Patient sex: F
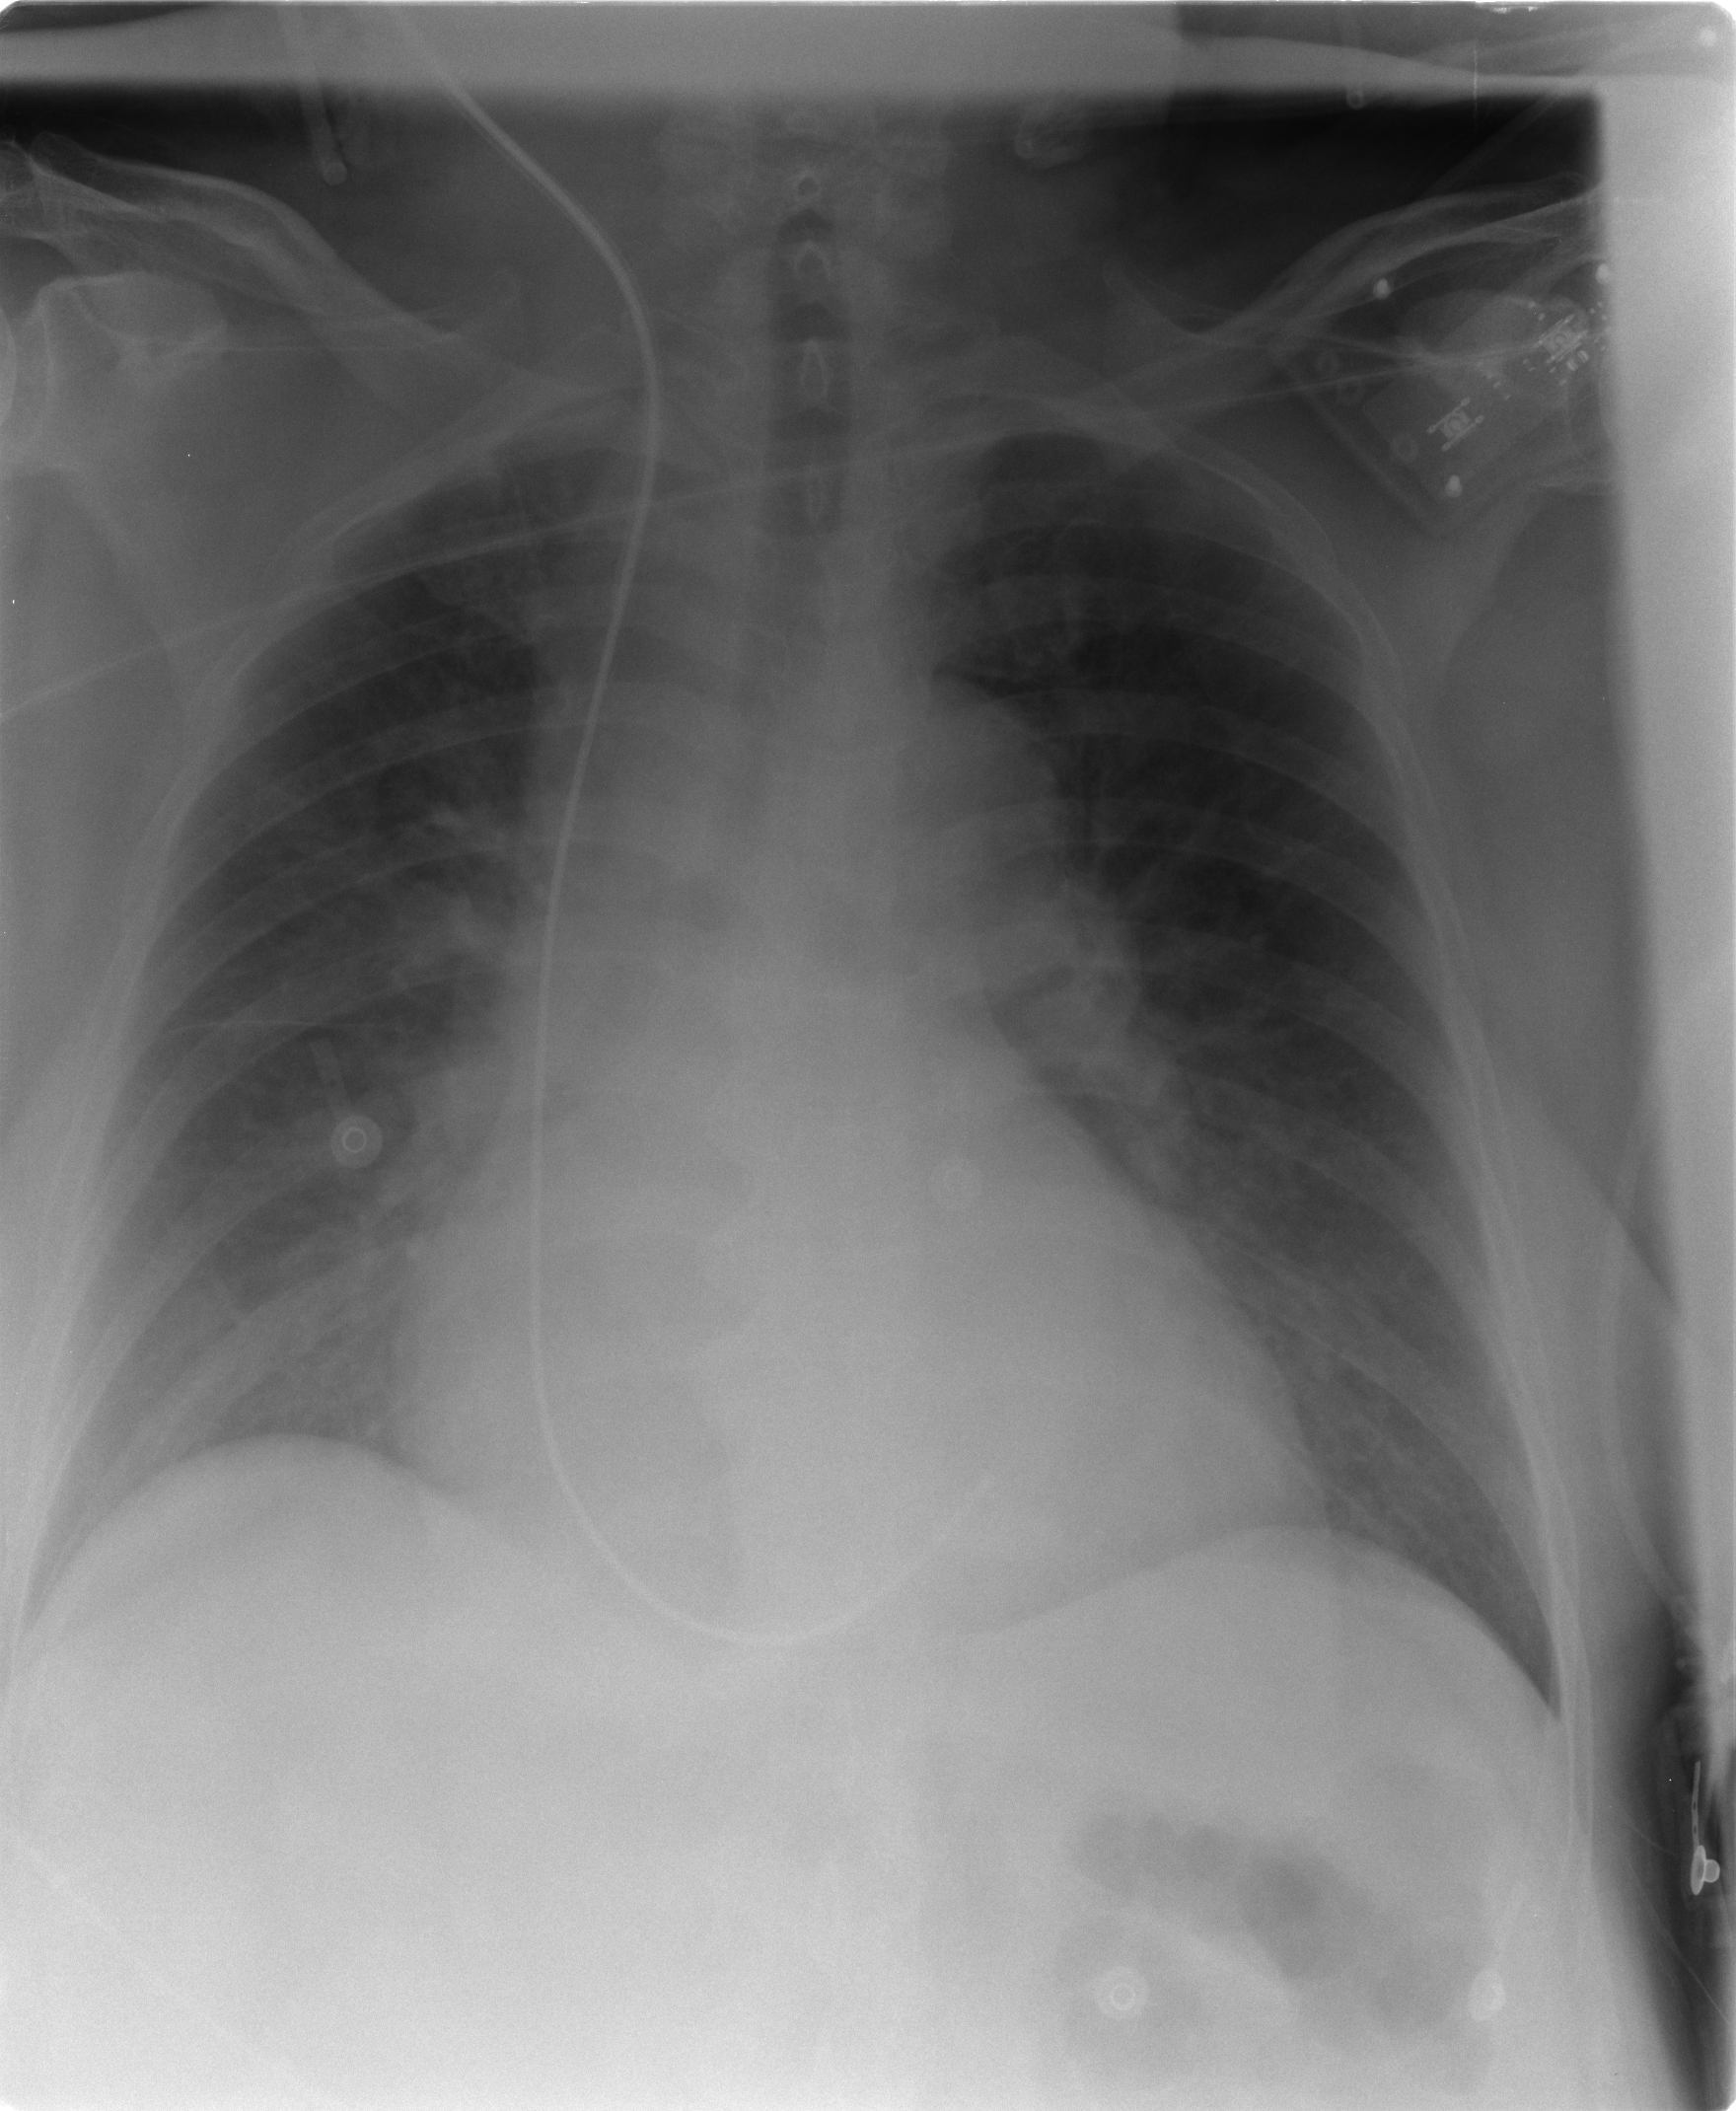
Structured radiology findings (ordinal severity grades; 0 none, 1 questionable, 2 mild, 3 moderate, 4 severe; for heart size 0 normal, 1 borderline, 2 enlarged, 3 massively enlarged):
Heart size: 2
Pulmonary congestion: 3
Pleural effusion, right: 0
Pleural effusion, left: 0
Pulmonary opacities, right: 2
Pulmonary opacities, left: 2
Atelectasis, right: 2
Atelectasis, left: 2